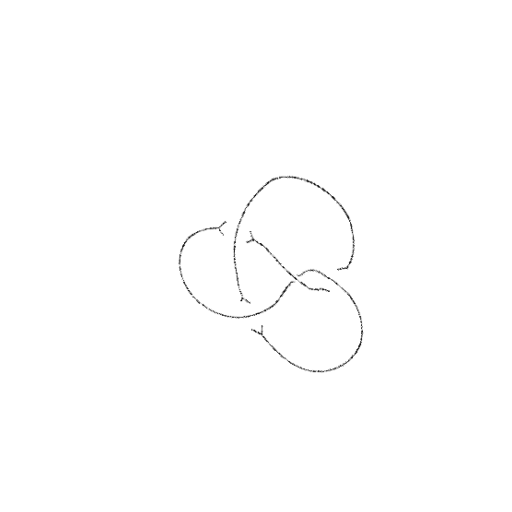
Crossing number: 4